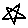
Label: star